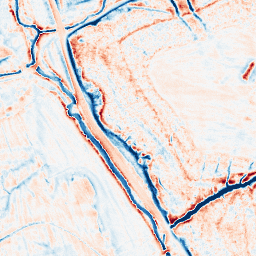
Category: edge_preserving
Decomposition family: anisotropic_diffusion
Decomposition parameters: iterations: 50
kappa: 50
gamma: 0.1
Upsampling method: sinc_hamming
Upsampling parameters: scale: 4
kernel_size: 16
Upsampling scale: 4